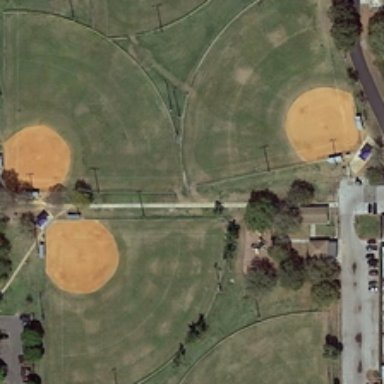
Three baseball fields are near several green trees .